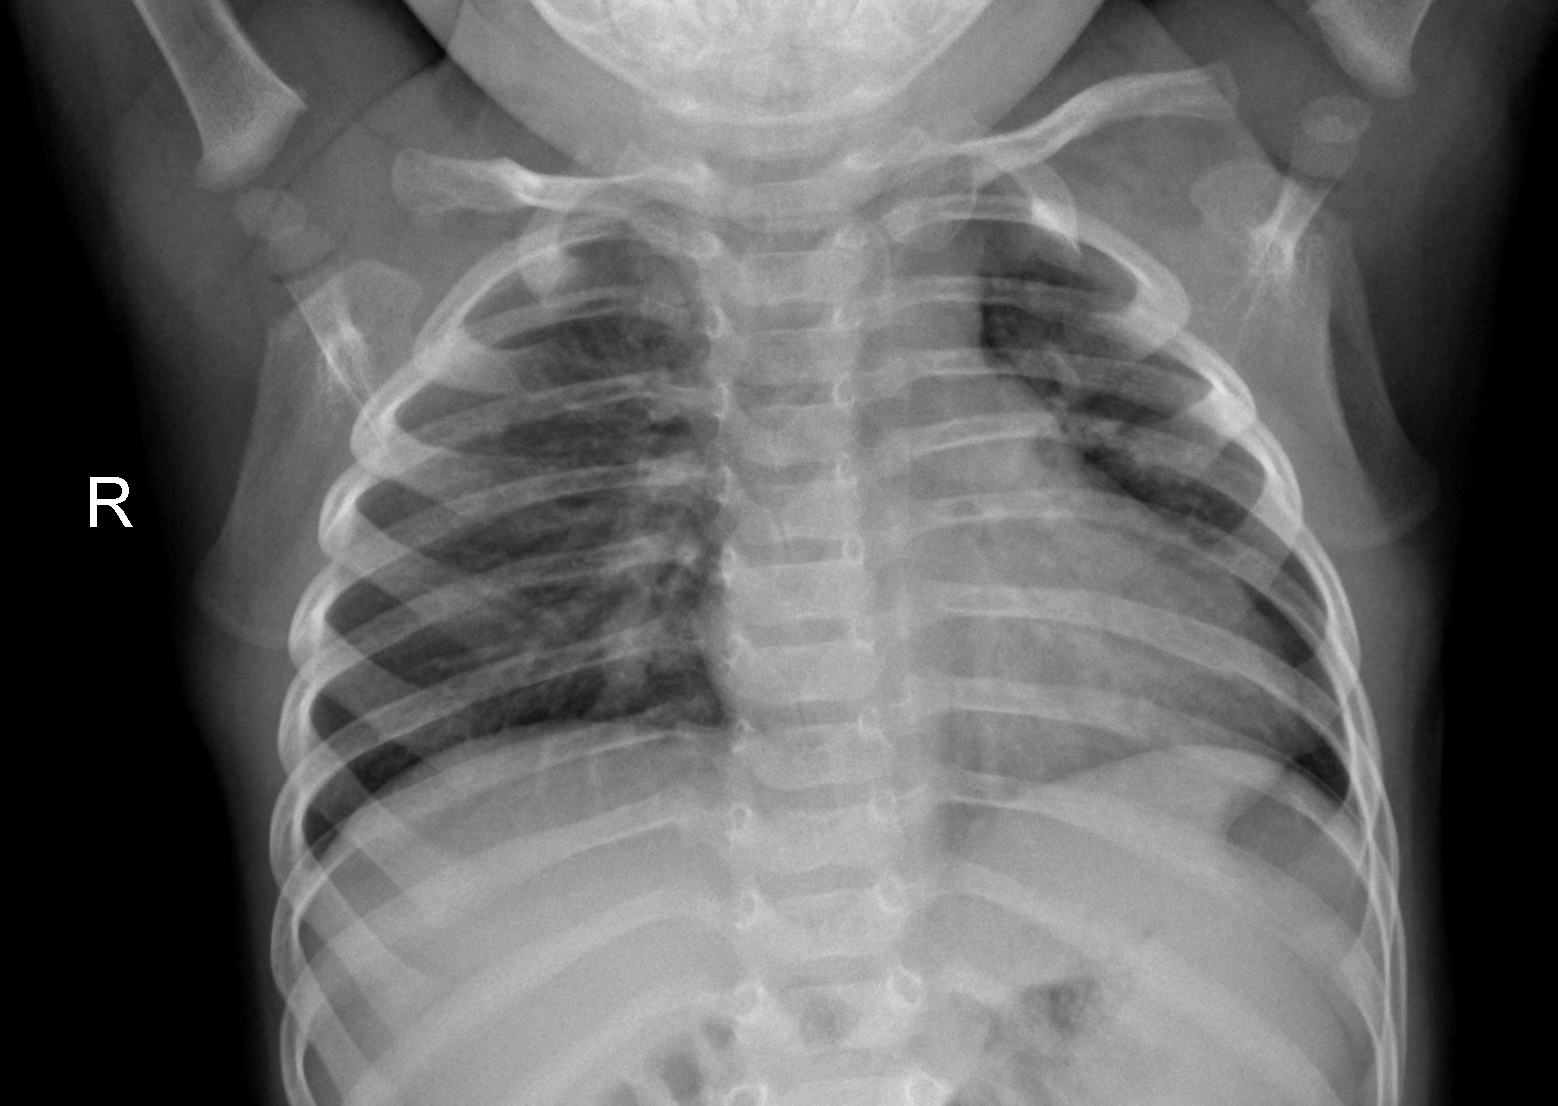
Diagnosis: NORMAL